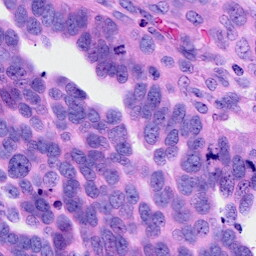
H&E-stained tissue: Ovarian